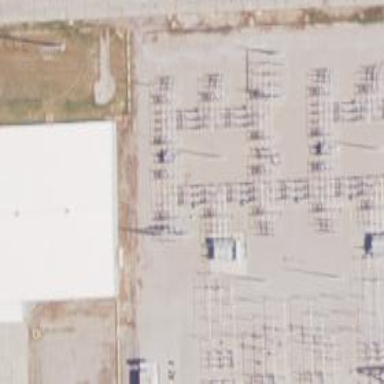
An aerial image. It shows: Switch for power supply.